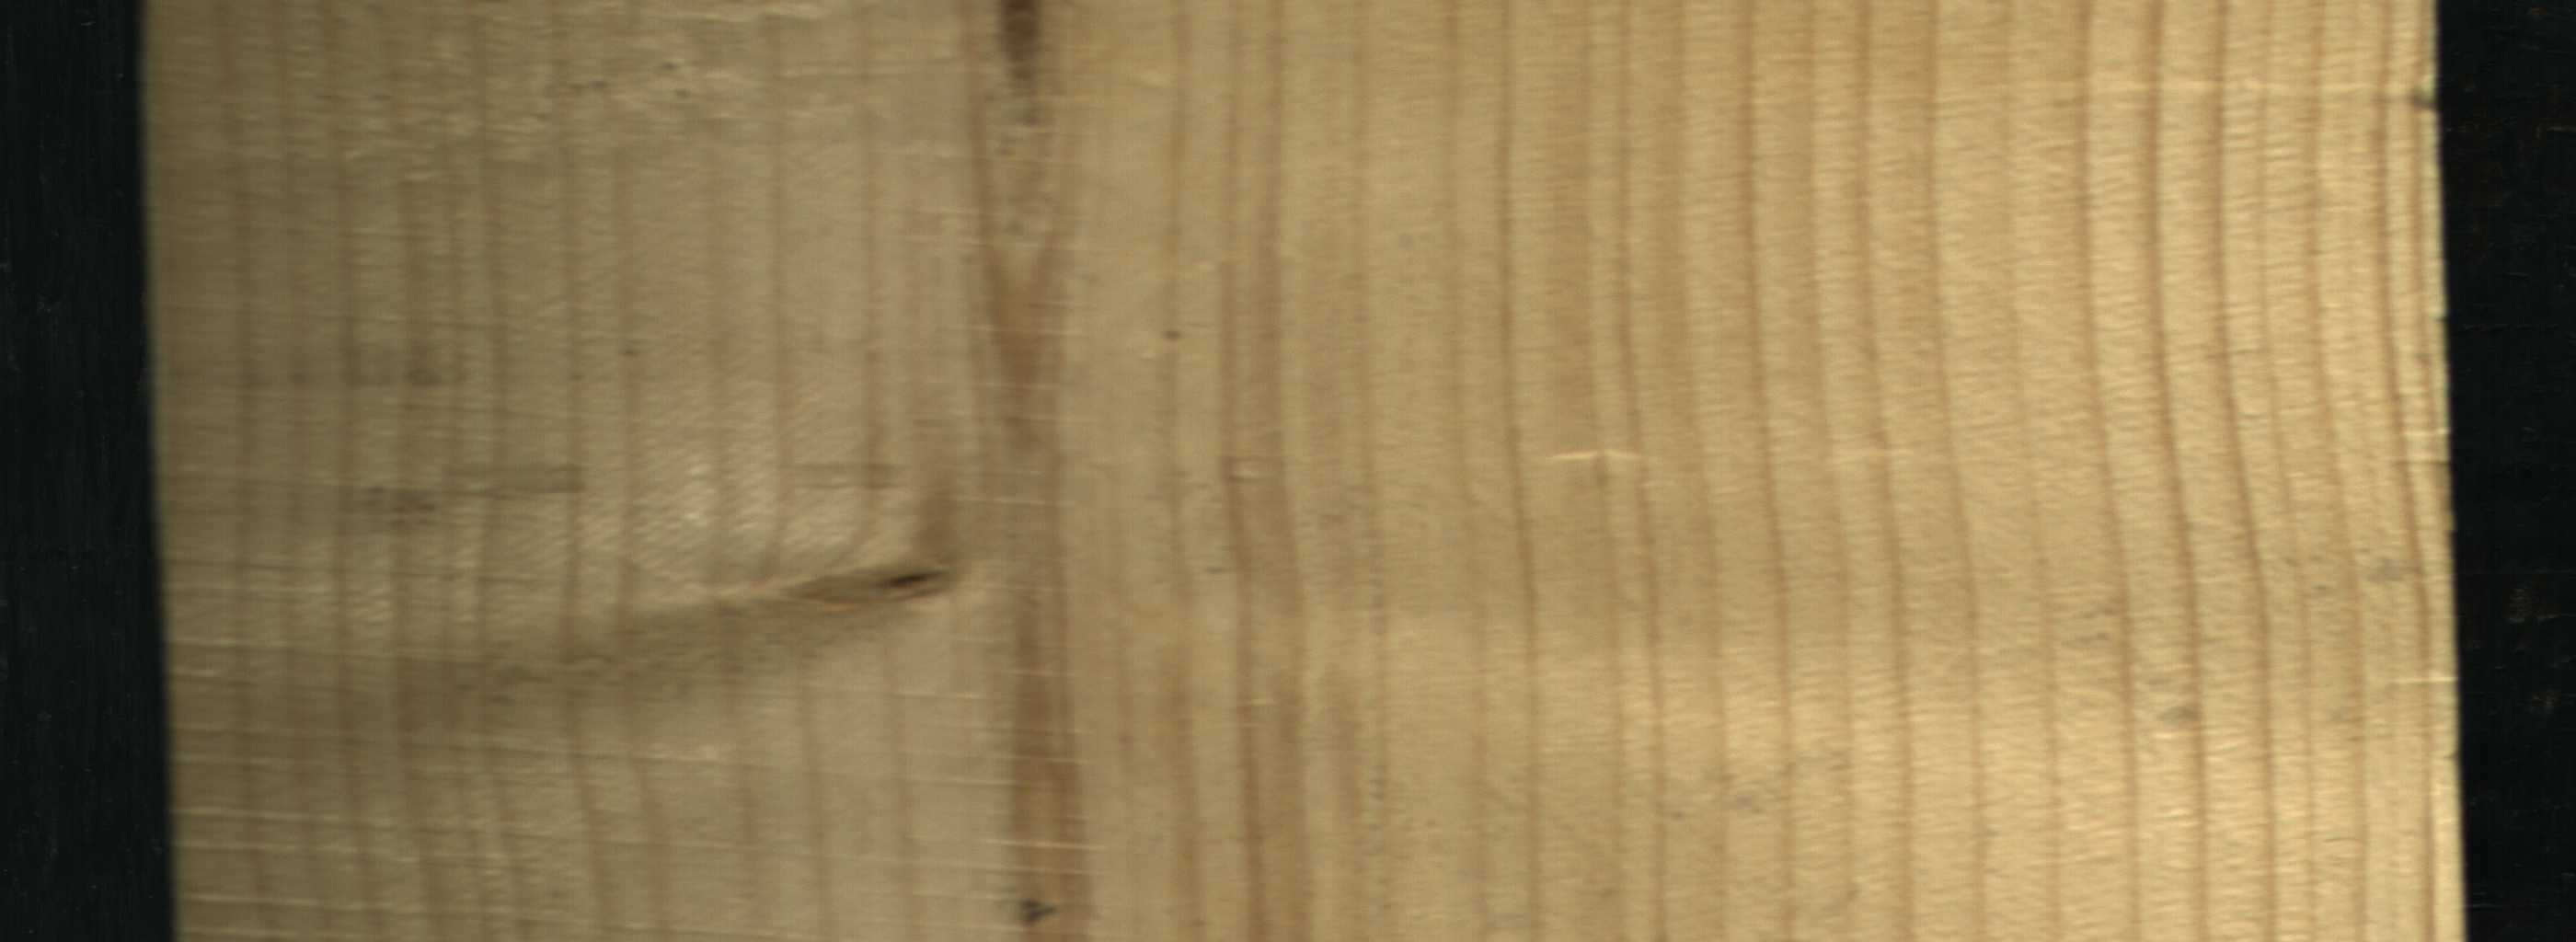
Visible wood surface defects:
Marrow
Live_Knot